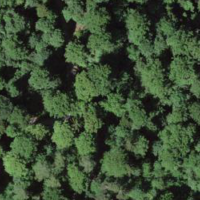
EUNIS habitat code: 41
Species observed at this site:
Neottia nidus-avis
Lamium galeobdolon